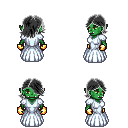
a pixel art fantasy rpg character, female body template, orc, green skin, underdress, gold greaves, gray swoop hairstyle, gold gloves, four views (front, back, left, right), 2x2 character sprite sheet, small pixel art, hard edges, no anti-aliasing